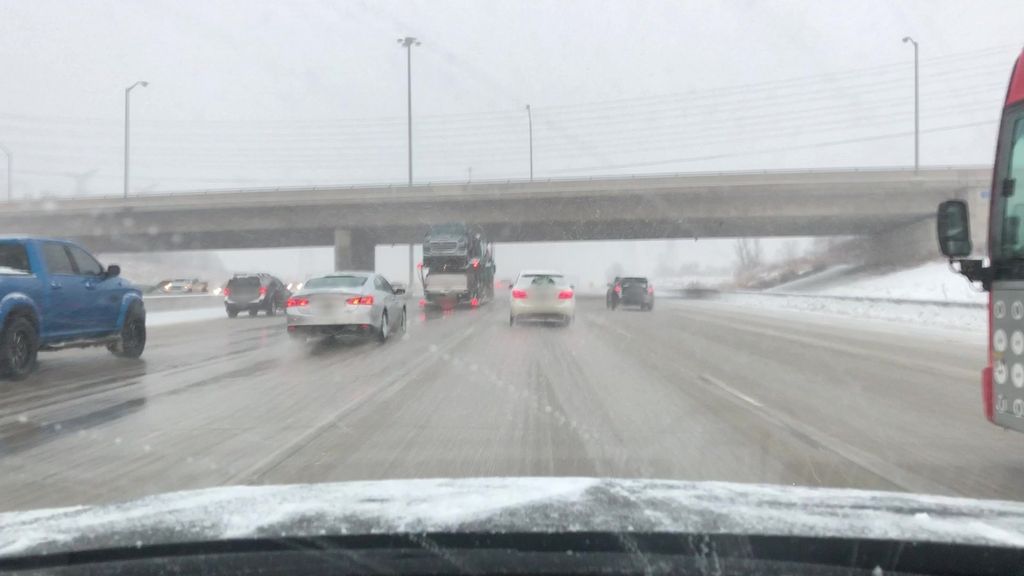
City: toronto